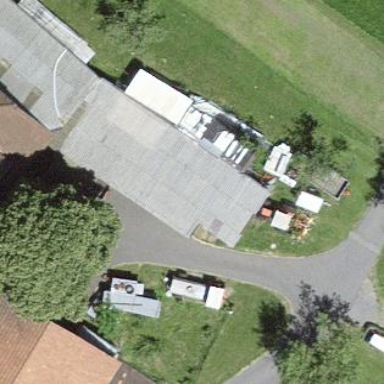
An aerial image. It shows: Shed building.